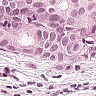
Metastatic tissue present: yes